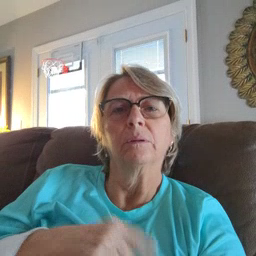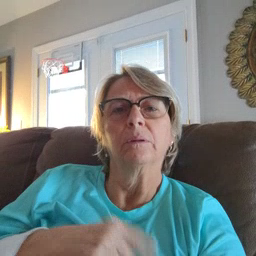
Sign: store